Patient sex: F
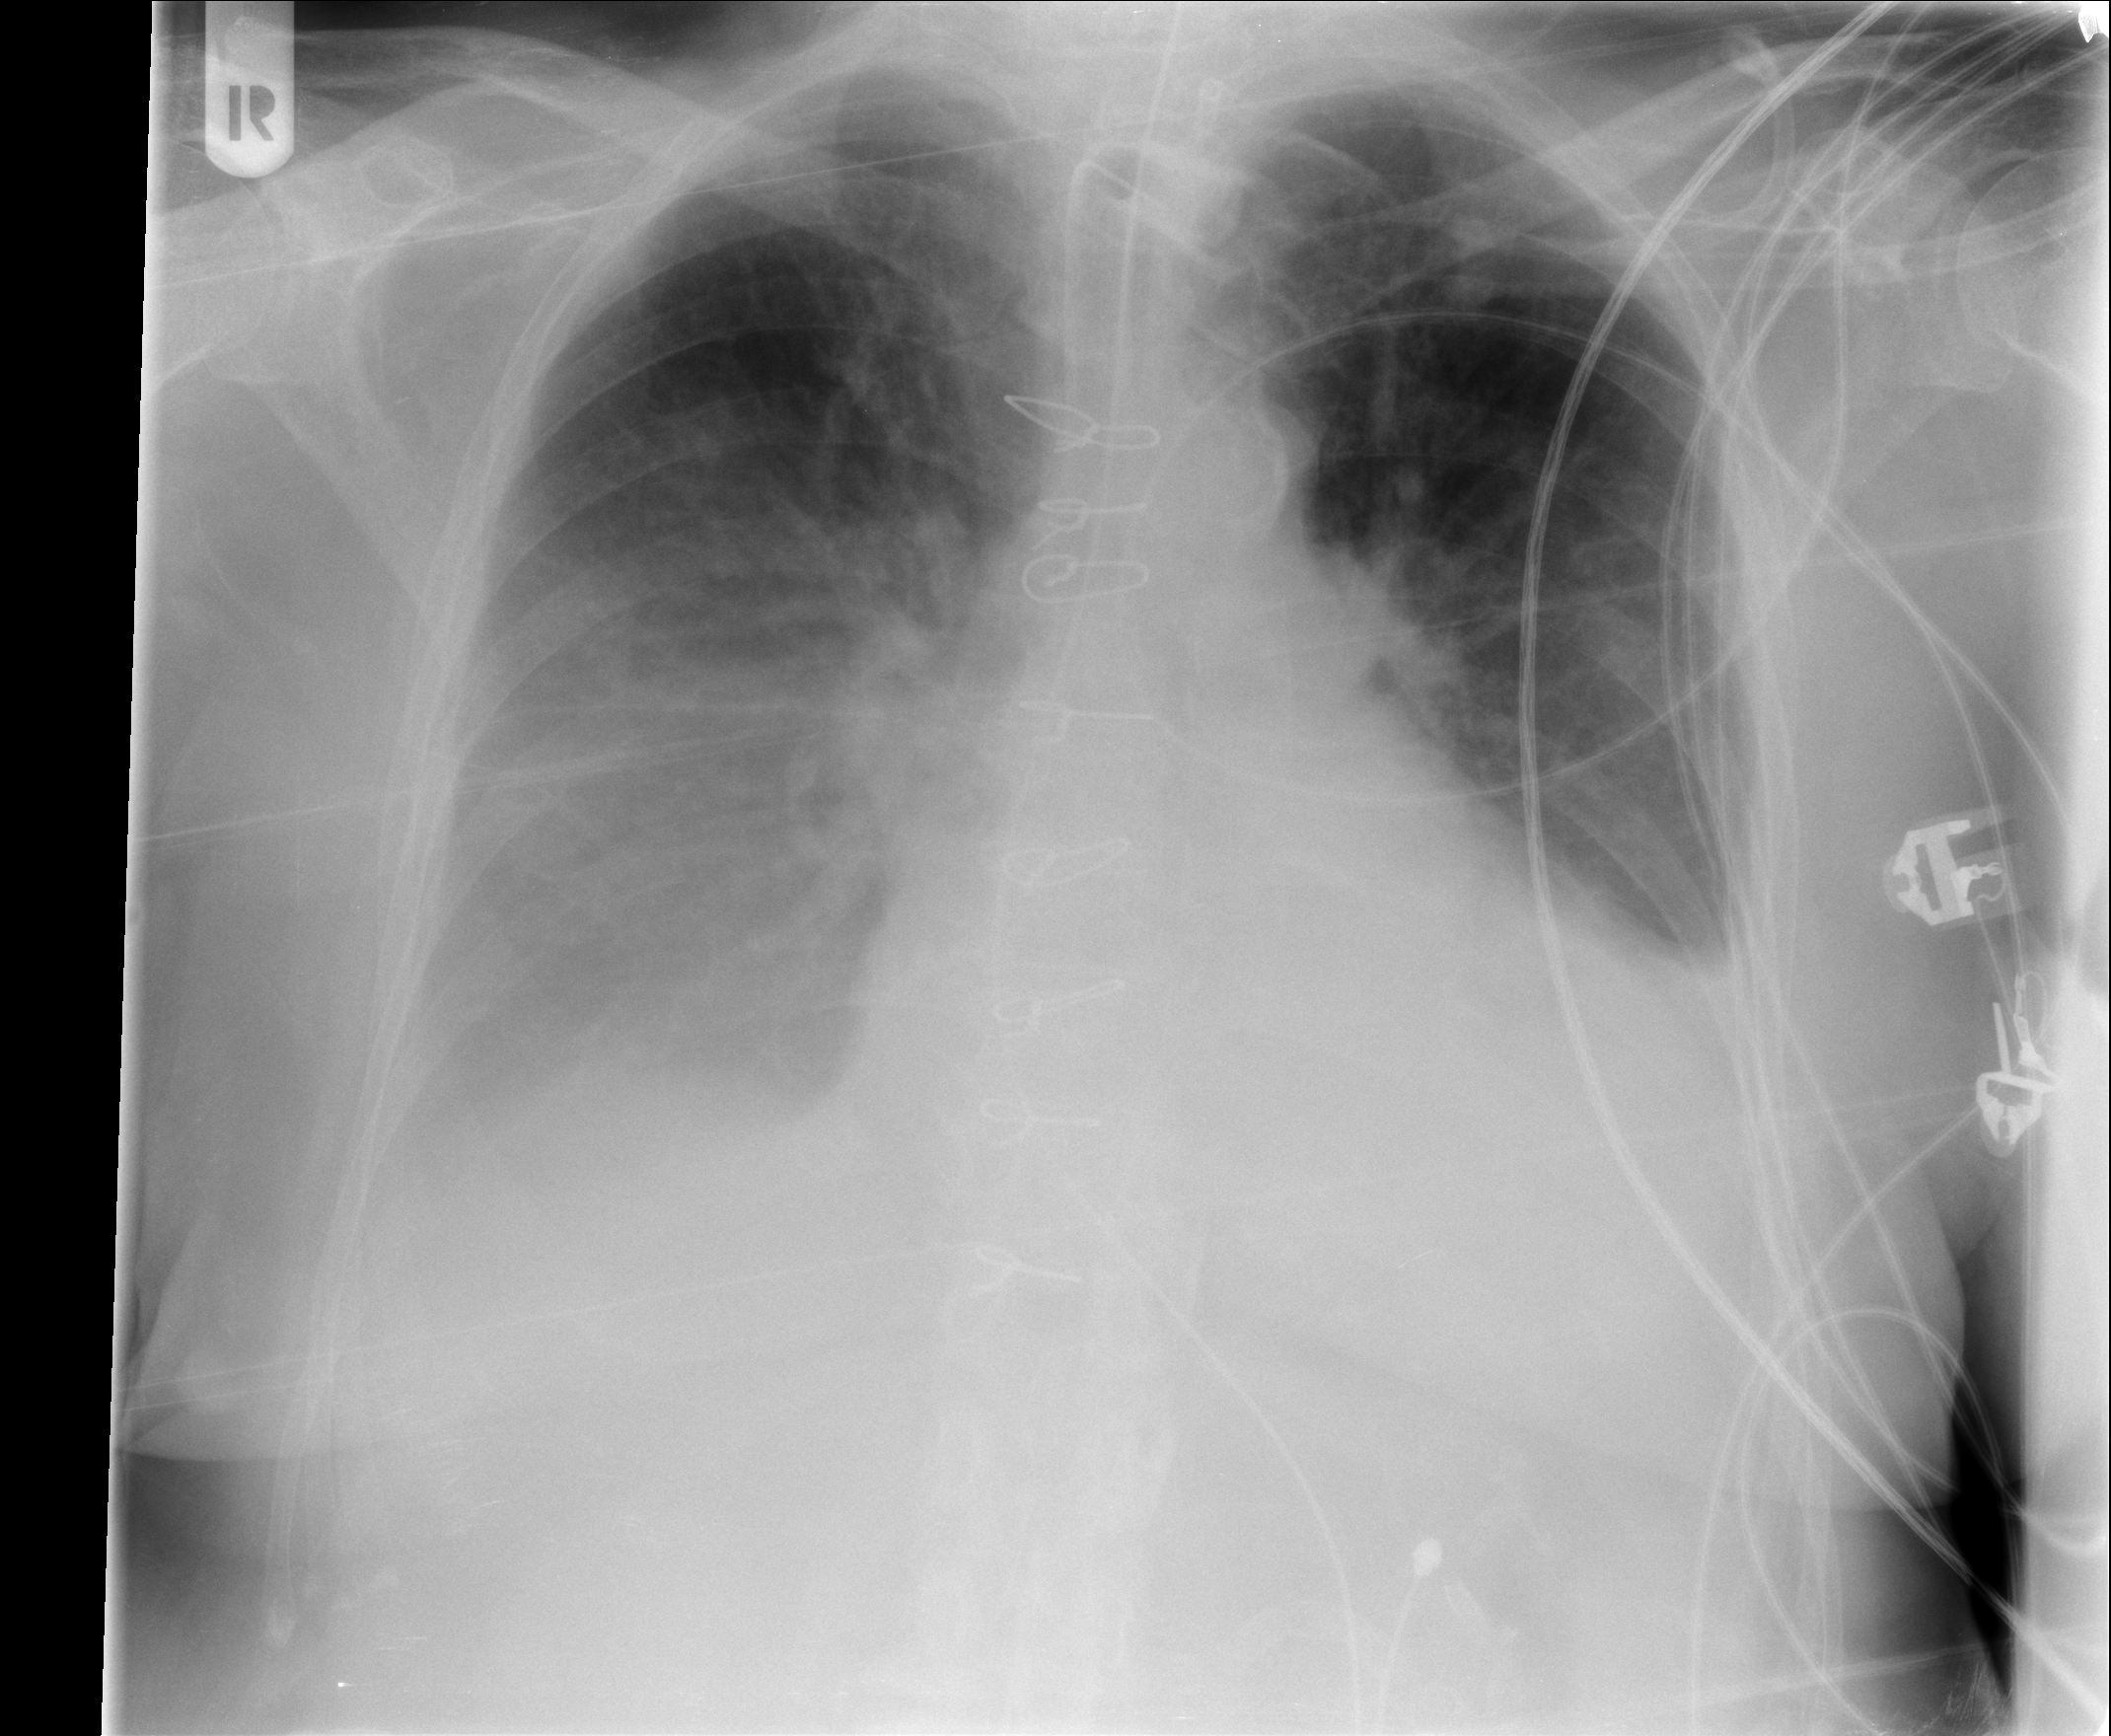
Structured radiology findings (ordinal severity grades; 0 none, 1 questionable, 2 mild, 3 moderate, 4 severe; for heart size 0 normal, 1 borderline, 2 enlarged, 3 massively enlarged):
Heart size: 2
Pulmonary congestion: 0
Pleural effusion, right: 3
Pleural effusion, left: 2
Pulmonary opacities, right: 0
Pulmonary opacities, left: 0
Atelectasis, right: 3
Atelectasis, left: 2